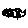
Label: cloud